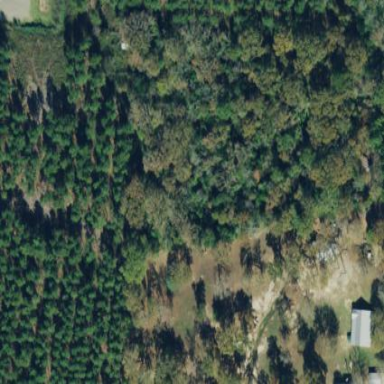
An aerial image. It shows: Forest with evergreen needle-leaved trees.